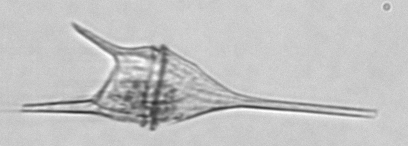
Label: Tripos_lineatus